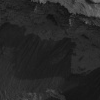
Atmospheric dust classification: not_dusty